Field crop: tomato
Growth stage: 1
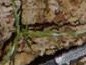
Species: cyperus